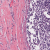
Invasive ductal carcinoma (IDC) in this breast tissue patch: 0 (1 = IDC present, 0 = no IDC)